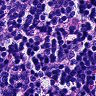
Metastatic tissue present: no